Interaction volume radius: 5 \u00c5
Interaction volume height: 20 \u00c5
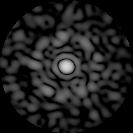
Disorder parameter: 0.7998